Aerial crown-view tile of a tropical tree (Barro Colorado Island, Panama), acquired 20250512:
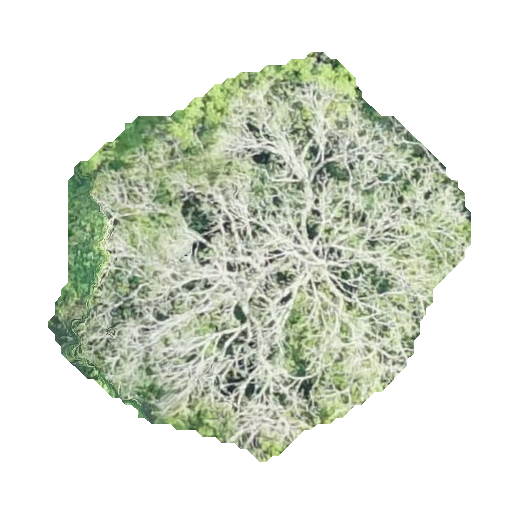
Species: Handroanthus guayacan
GBIF accepted scientific name: Handroanthus guayacan
Crown area: 168.839 m²